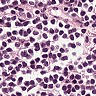
Metastatic tissue present: no